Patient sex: M
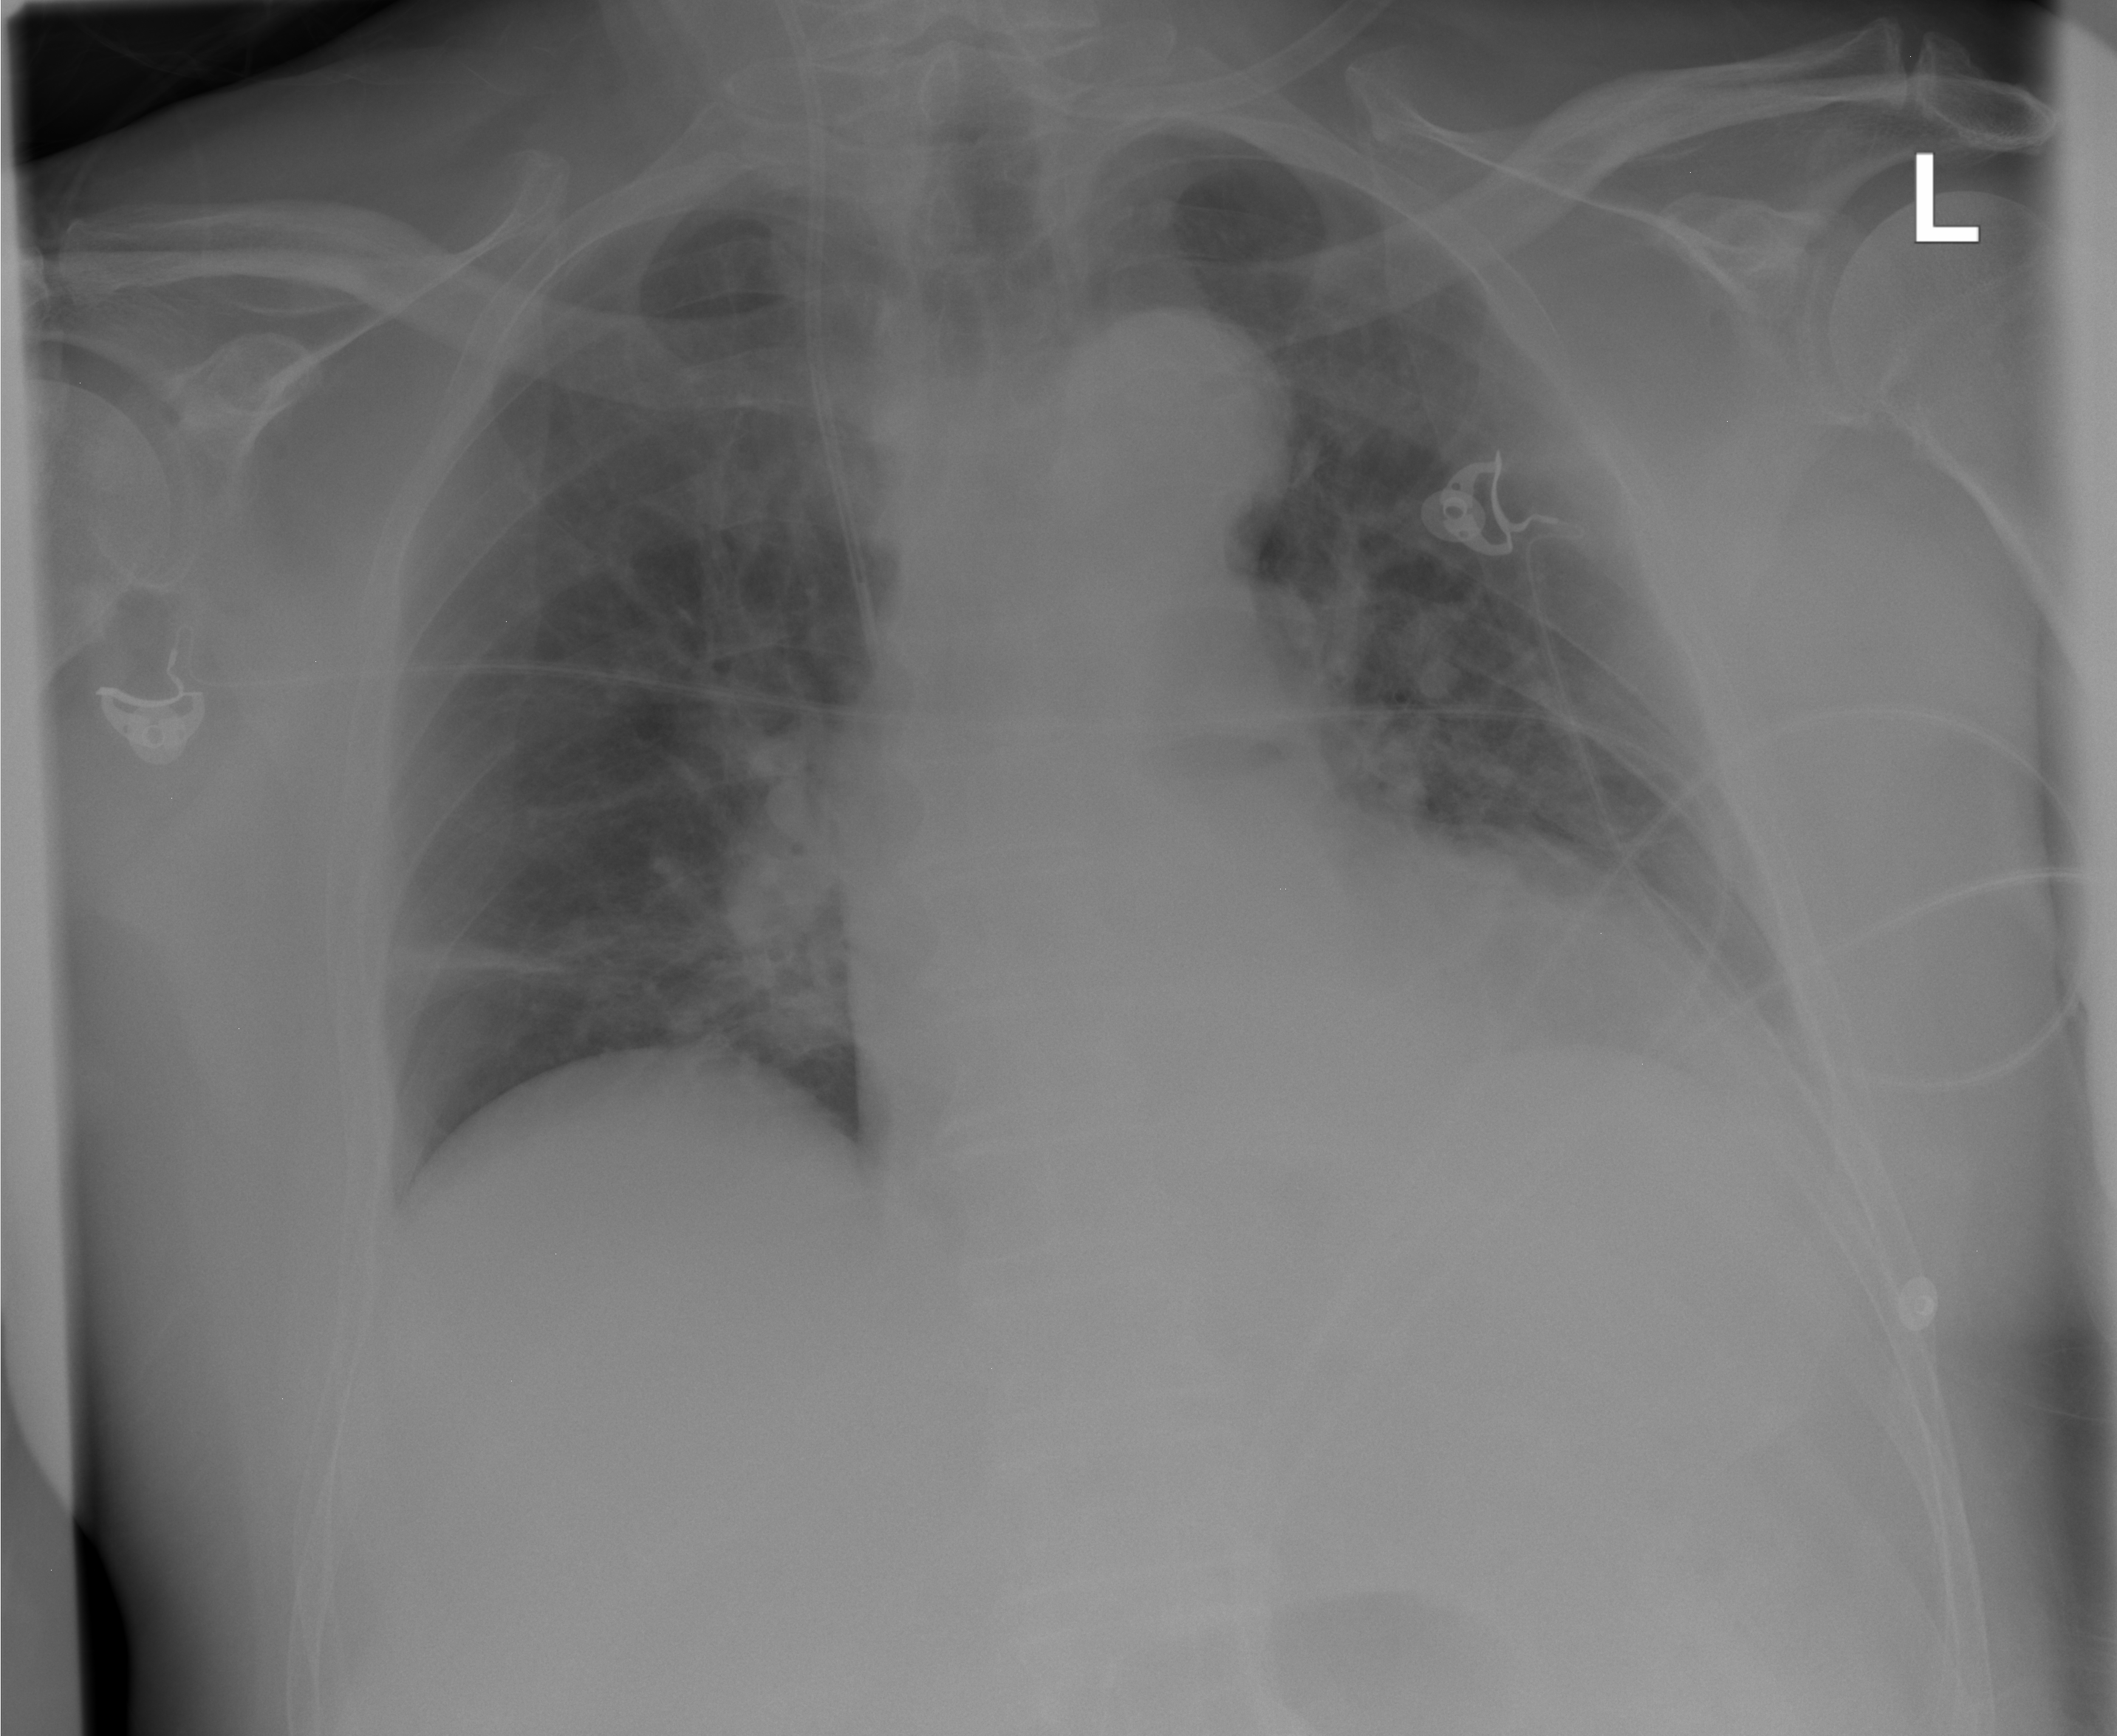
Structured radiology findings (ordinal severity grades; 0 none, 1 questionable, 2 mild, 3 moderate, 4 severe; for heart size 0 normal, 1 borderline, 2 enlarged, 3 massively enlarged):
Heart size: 2
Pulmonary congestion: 2
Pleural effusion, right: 0
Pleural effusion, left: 0
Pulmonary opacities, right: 0
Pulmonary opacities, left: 2
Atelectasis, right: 2
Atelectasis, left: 2